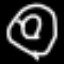
Label: donut